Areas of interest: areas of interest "Shan Zhi Building, Jiangning Campus, Nanjing Medical University"
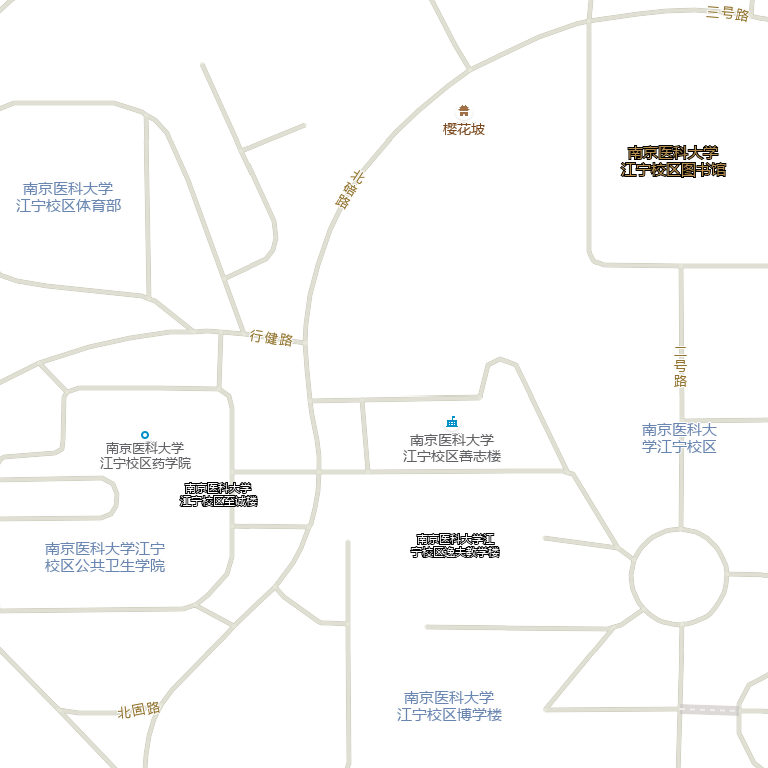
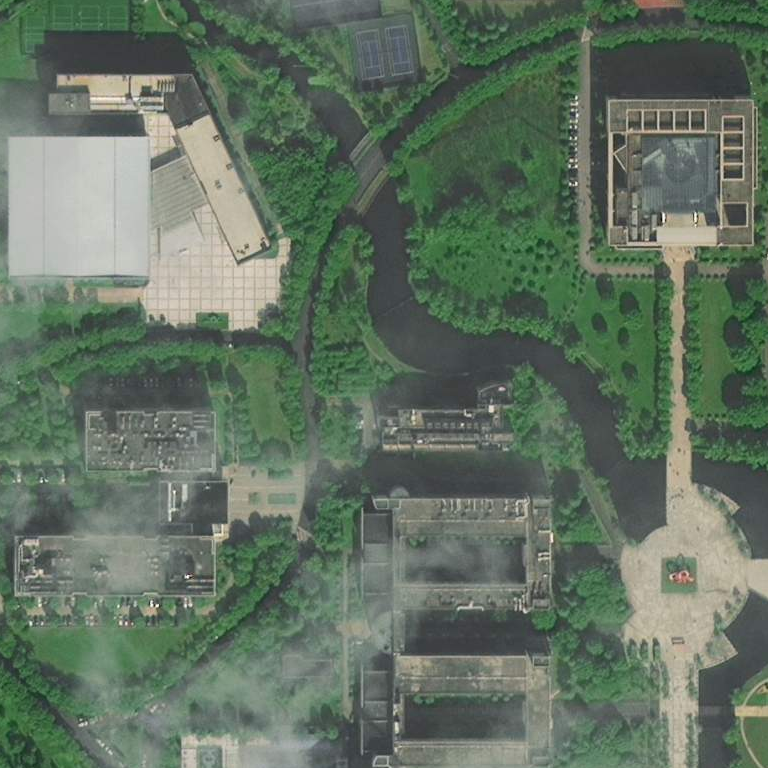